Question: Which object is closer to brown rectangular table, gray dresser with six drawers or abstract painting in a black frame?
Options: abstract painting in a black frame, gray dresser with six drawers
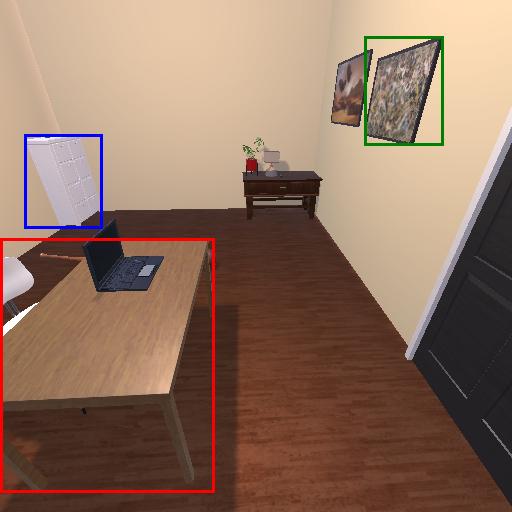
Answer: abstract painting in a black frame